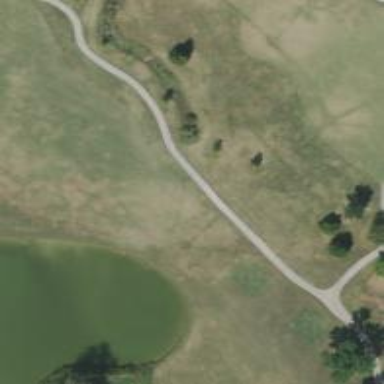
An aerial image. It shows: Path for golf carts.